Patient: sex F, age 34
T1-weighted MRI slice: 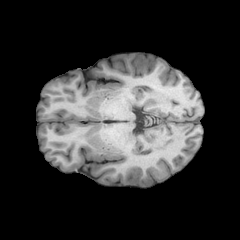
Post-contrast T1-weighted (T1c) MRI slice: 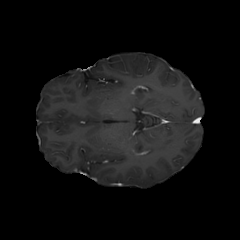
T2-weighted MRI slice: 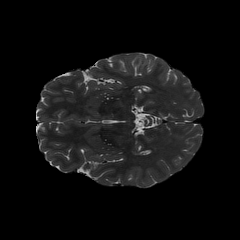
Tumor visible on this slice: no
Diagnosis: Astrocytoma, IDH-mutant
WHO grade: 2